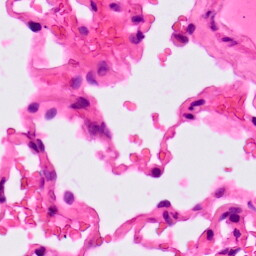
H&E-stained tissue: Lung